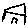
Label: house